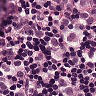
Metastatic tissue present: yes